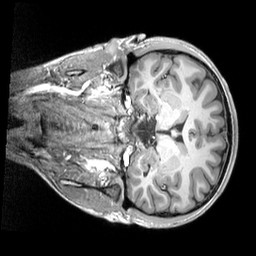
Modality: T1w
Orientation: coronal
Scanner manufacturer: siemens
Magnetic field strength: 3 T
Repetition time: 2.53 s
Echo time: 0.00298 s